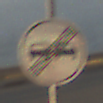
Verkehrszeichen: EndeUeberholverbot
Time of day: SunriseSunset
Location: Outdoor (Nature)
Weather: PartlyCloudy
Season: NotSpecified
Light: Natural